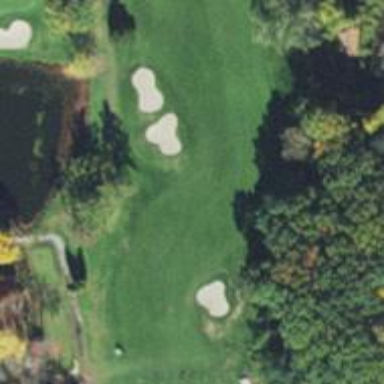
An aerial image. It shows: View of golf hole.